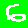
Digit: 6